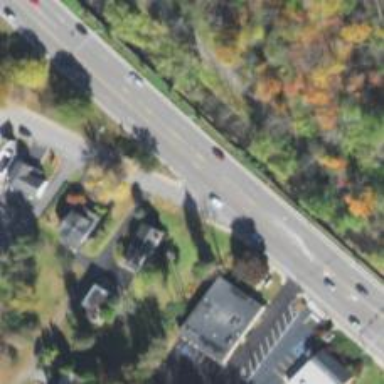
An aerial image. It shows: Residential road with asphalt surface. There is sidewalk on the left side.